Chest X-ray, PA view. Patient: 22 years old, sex F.
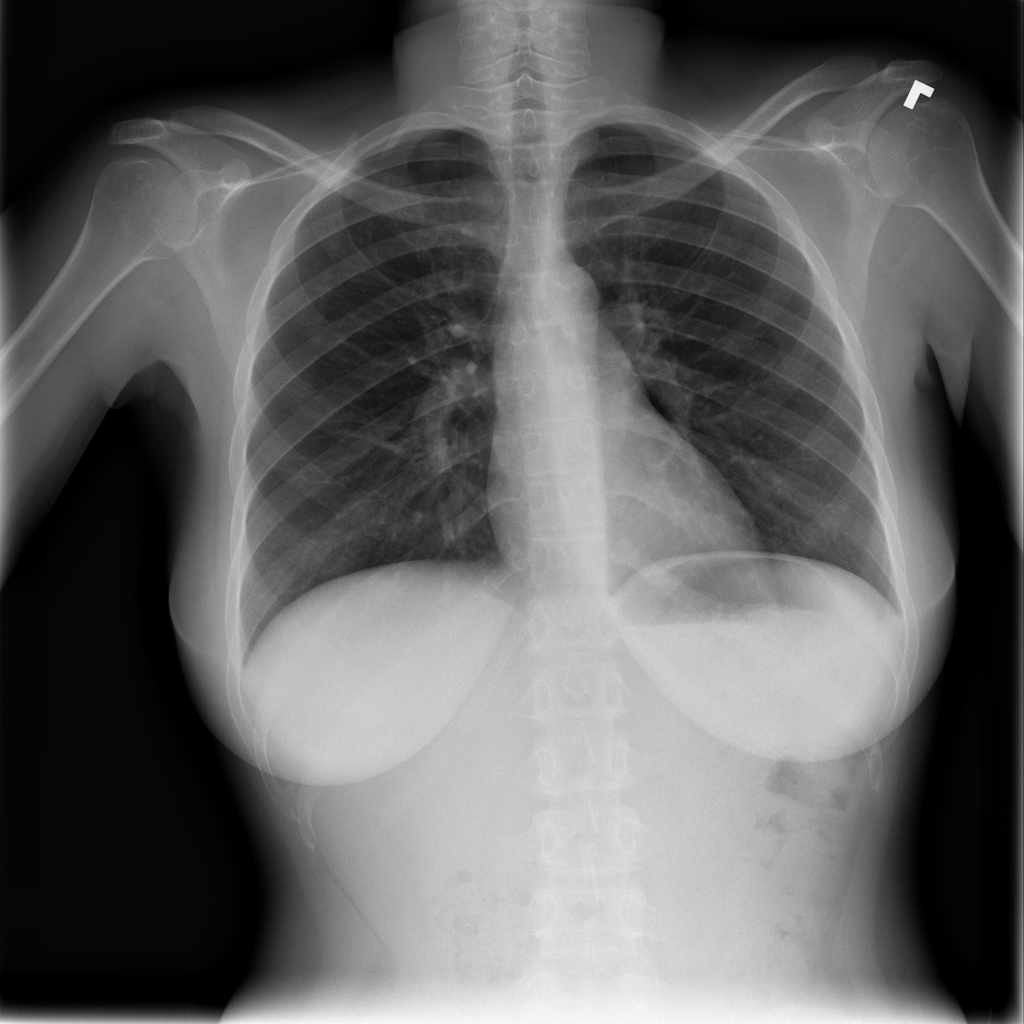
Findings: No Finding